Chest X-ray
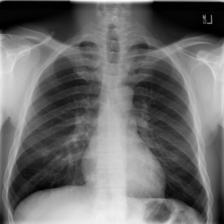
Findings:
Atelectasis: negative
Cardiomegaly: negative
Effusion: negative
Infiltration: negative
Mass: negative
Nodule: positive
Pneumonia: negative
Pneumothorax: negative
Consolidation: negative
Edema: negative
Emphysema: negative
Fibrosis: negative
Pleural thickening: negative
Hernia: negative